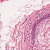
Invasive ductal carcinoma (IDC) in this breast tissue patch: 0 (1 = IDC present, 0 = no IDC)